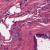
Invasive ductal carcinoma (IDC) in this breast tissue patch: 0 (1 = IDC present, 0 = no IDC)